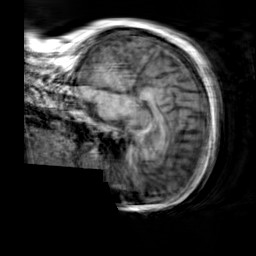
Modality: T1w
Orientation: sagittal
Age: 60
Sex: female
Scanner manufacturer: siemens
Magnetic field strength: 3 T
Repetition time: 2.3 s
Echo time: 0.00303 s